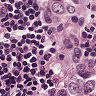
Metastatic tissue present: yes